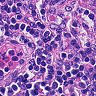
Metastatic tissue present: no